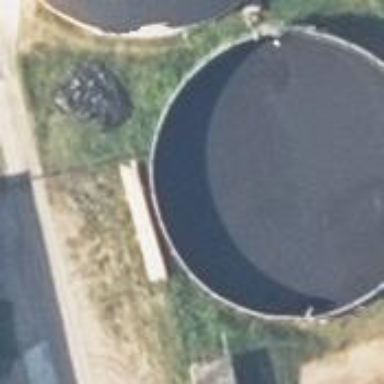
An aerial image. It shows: Storage tank building.